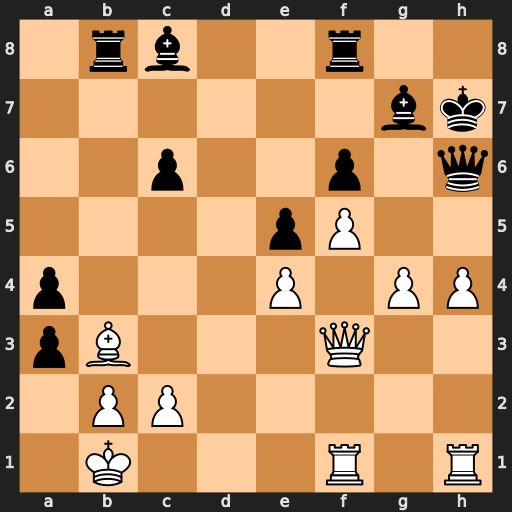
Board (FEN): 1rb2r2/6bk/2p2p1q/4pP2/p3P1PP/pB3Q2/1PP5/1K3R1R
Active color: w
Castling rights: -
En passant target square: -
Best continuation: g5